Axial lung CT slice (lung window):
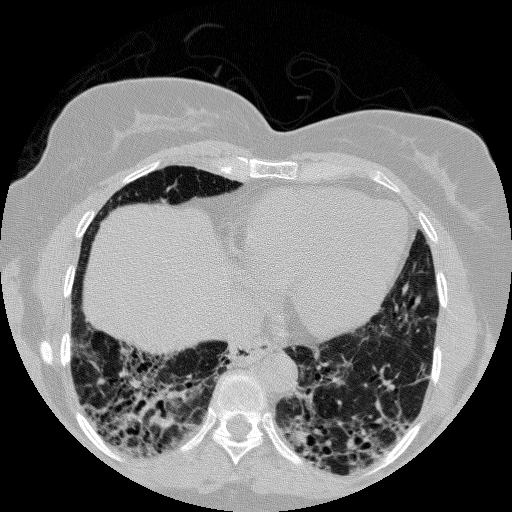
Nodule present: no